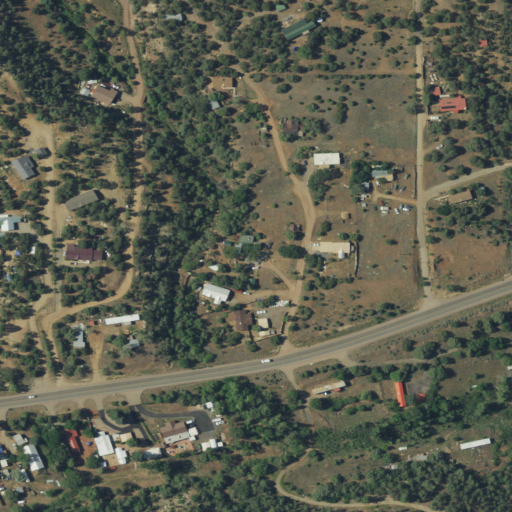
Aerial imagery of valley in New Mexico named La Cueva Canyon containing open development, evergreen forest, shrub, low intensity development, and medium intensity development